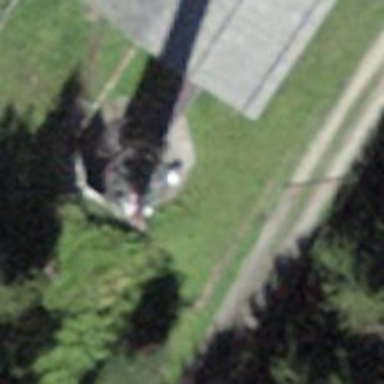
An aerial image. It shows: Communication tower.